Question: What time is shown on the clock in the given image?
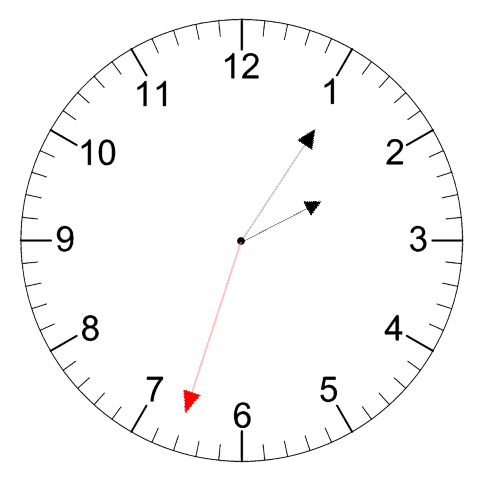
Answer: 02:05:33